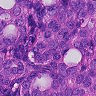
Metastatic tissue present: yes